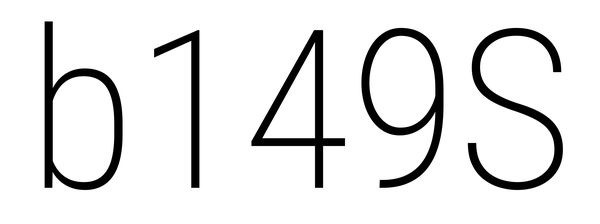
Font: Roboto_Condensed_ExtraLight